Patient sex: F
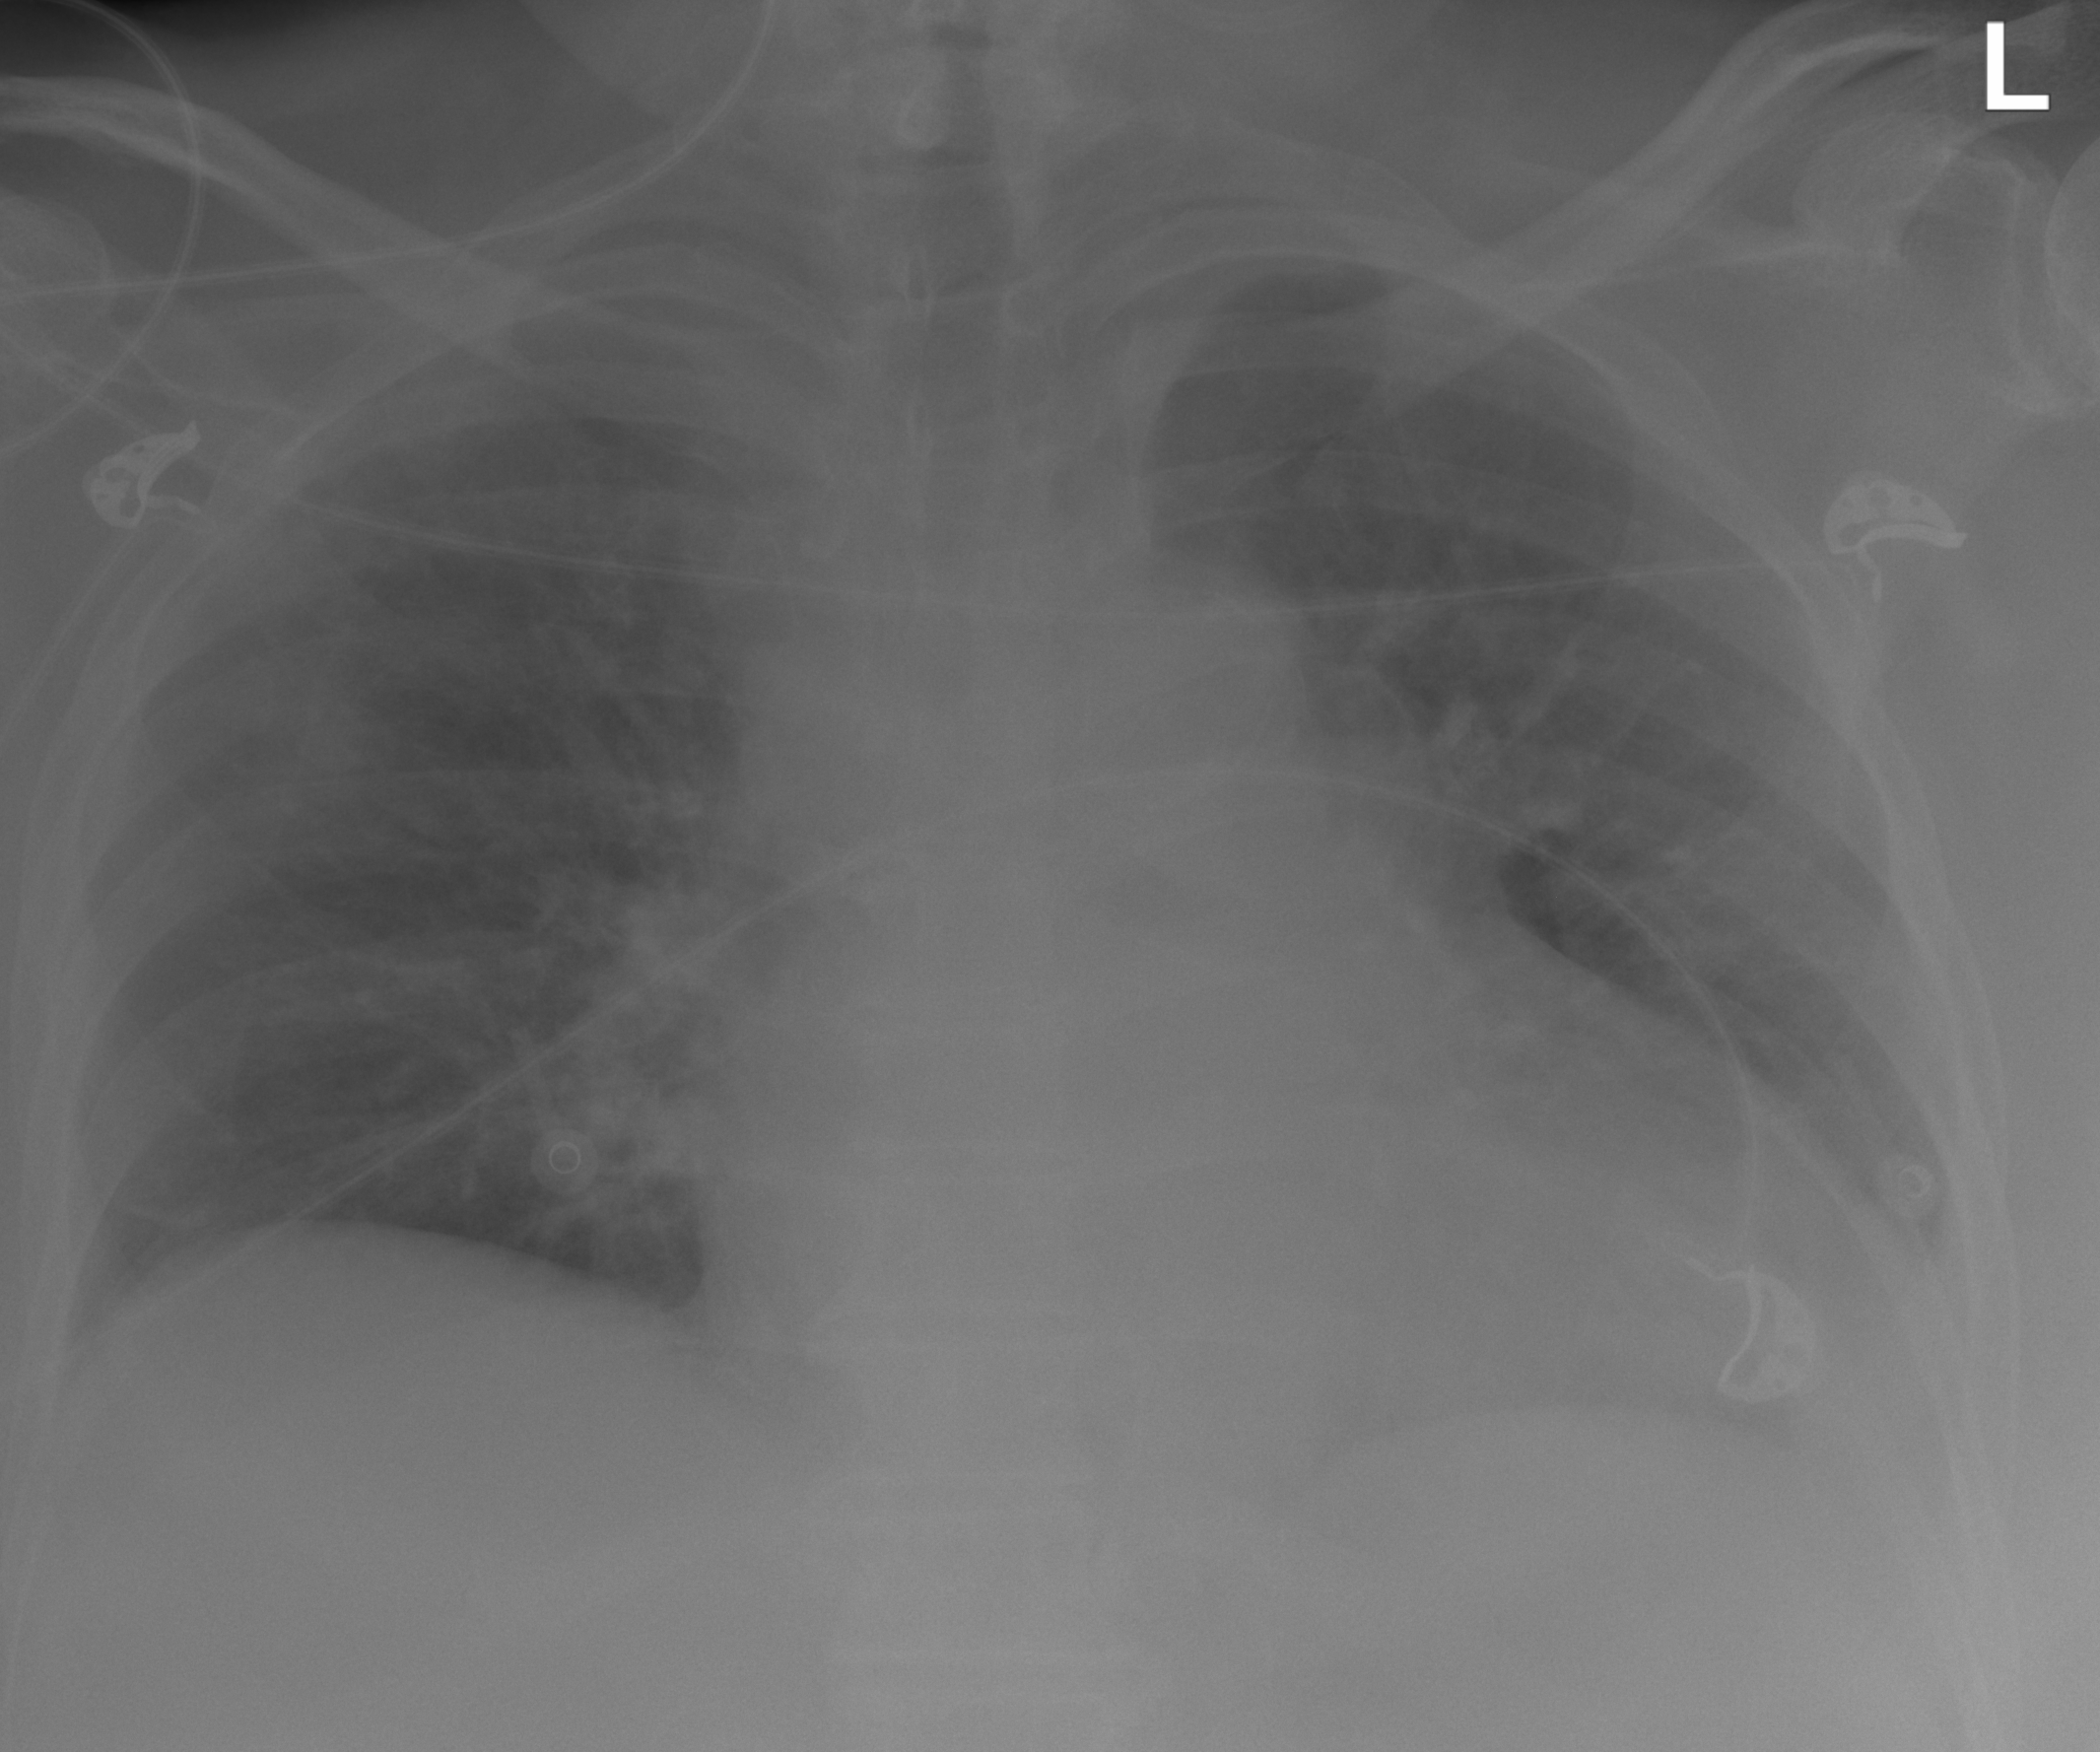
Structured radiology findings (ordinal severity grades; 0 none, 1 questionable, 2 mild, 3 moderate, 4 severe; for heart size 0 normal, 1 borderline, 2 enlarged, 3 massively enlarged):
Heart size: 3
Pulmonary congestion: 2
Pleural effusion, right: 0
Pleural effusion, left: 2
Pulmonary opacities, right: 2
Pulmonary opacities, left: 0
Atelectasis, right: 2
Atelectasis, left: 2